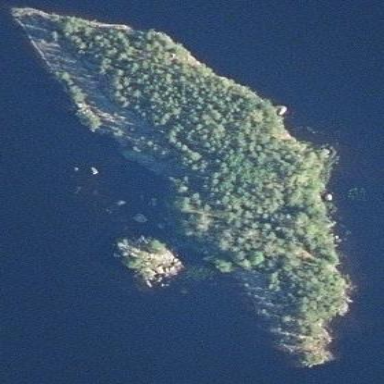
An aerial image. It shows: Islet.